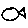
Label: fish